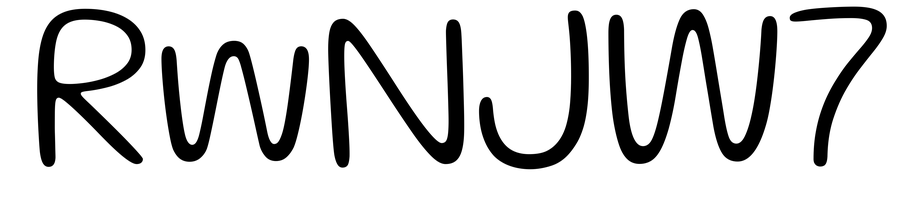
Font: Gluten_ExtraLight